Question: I am having trouble with the UIKeyboard element. The keyboard is stretched vertically, this happens on every view where I have a keyboard. I have attached a screenshot of a normal sized keyboard from a blank example and the keyboard in my app.

Thank you
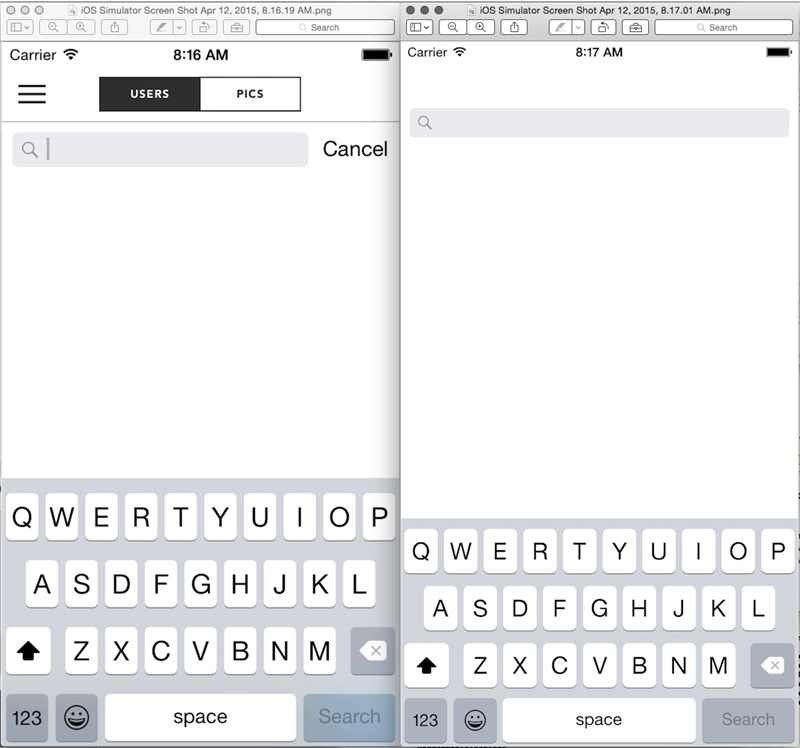
Answer: The left keyboard is standard for 4-Inch screens and the right is standard for 4.7-Inch screens. You likely have not adapted the left application for iPhone 6 yet, so its running a scaled up 4-Inch version.
Basically, <URL>.